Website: apple
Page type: payment
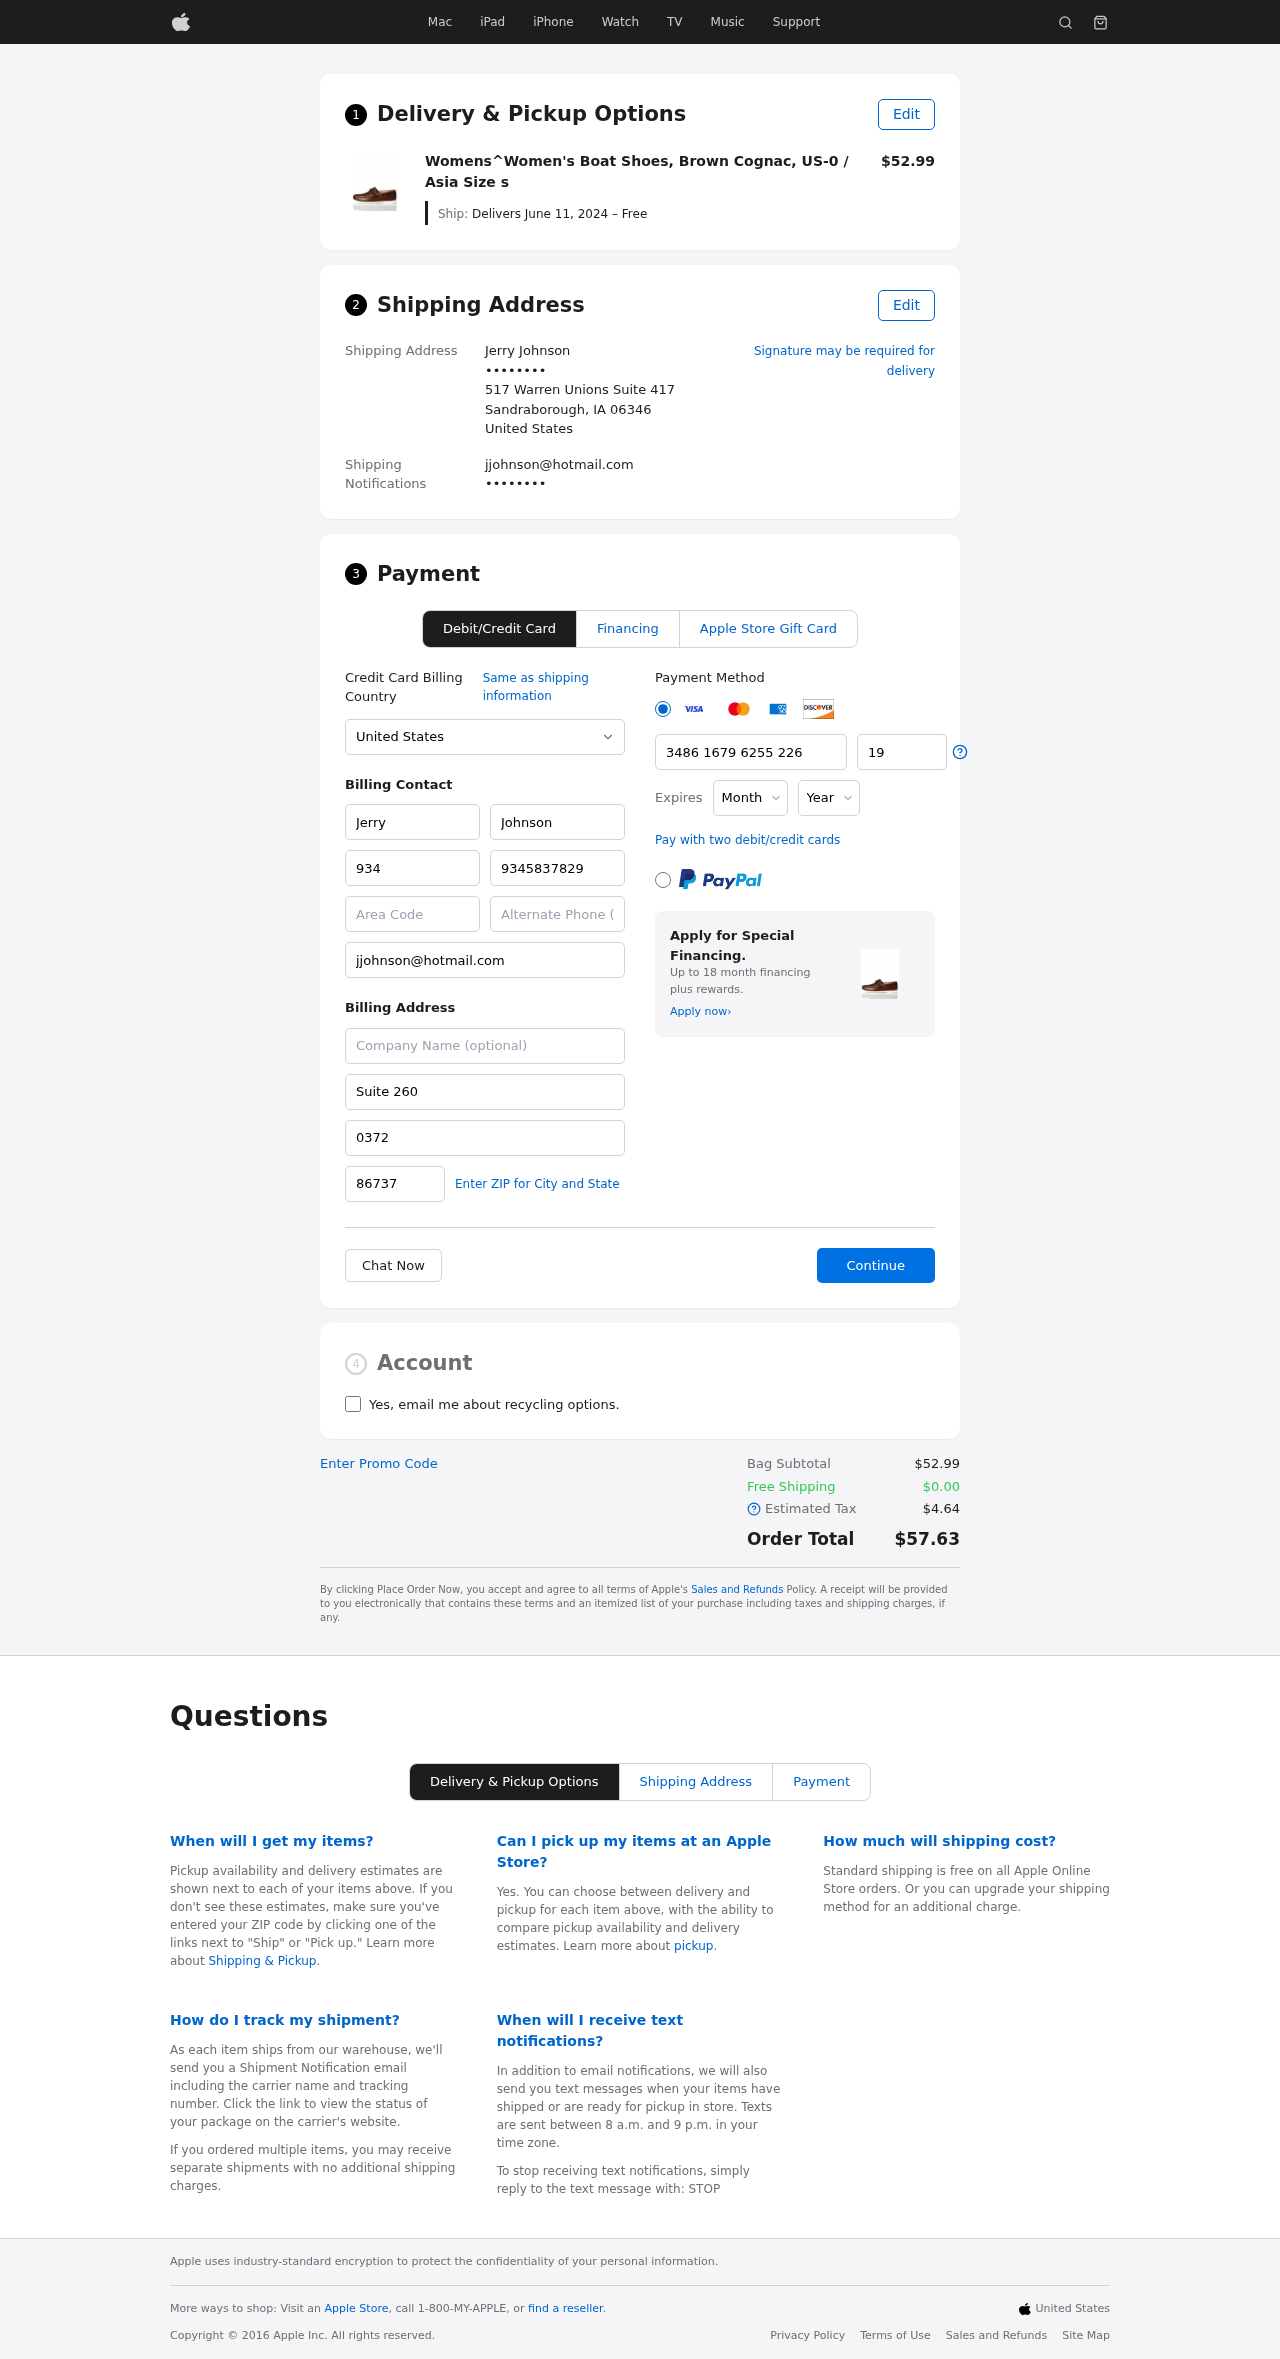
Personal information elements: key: PII_CARD_CVV
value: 1940
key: PII_CARD_EXPIRY_MONTH
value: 06
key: PII_CARD_EXPIRY_YEAR
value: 29
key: PII_CARD_NUMBER
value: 3486 1679 6255 226
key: PII_CITY_STATE_ZIP
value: Sandraborough, IA 06346
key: PII_COUNTRY
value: United States
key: PII_EMAIL
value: jjohnson@hotmail.com
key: PII_EMAIL2
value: jjohnson@hotmail.com
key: PII_FIRSTNAME
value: Jerry
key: PII_FULLNAME
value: Jerry Johnson
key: PII_LASTNAME
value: Johnson
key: PII_PHONE3
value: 9345837829
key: PII_PHONE_AREA
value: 934
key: PII_POSTCODE2
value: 86737
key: PII_SECURITY_CODE
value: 0372
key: PII_STREET
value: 517 Warren Unions Suite 417
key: PII_STREET2
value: Suite 260
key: PII_PHONE
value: ••••••••
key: PII_PHONE2
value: ••••••••
Product elements: key: PRODUCT1_NAME
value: Womens^Women's Boat Shoes, Brown Cognac, US-0 / Asia Size s
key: PRODUCT1_PRICE
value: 52.99
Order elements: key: ORDER_DELIVERY_DATE
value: Delivers June 11, 2024 – Free
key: ORDER_SUBTOTAL
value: $52.99
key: ORDER_SHIPPING_COST
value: $0.00
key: ORDER_TAX
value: $4.64
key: ORDER_TOTAL
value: $57.63